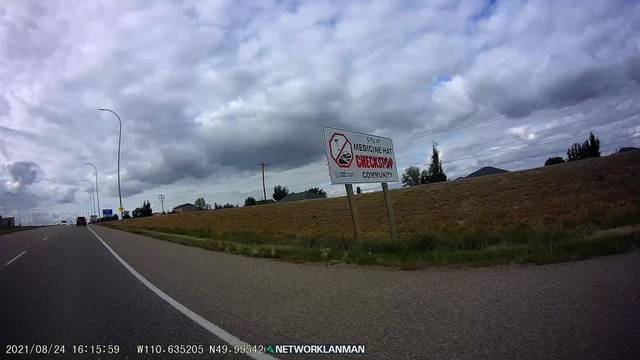
Region: Canada
Coordinates: 49.996, -110.635